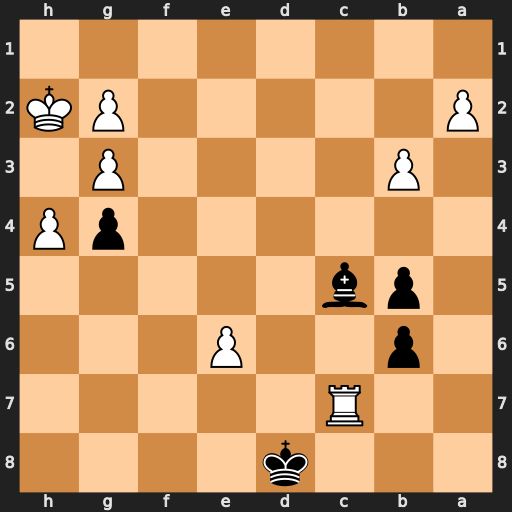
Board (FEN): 3k4/2R5/1p2P3/1pb5/6pP/1P4P1/P5PK/8
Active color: b
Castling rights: -
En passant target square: -
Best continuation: Kxc7